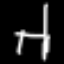
Label: chair